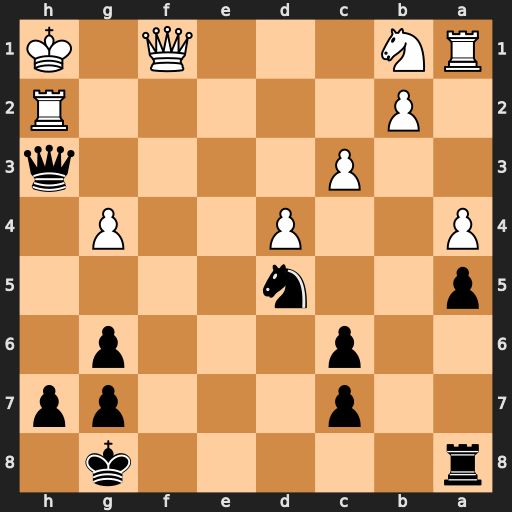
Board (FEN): r5k1/2p3pp/2p3p1/p2n4/P2P2P1/2P4q/1P5R/RN3Q1K
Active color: b
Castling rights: -
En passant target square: -
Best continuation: Qxf1#